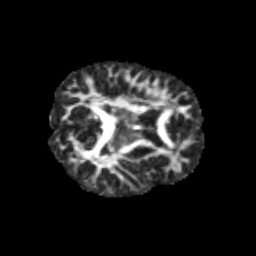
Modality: FA
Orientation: axial
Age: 11
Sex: male
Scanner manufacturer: siemens
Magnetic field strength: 3 T
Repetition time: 3.8 s
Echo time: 0.07 s